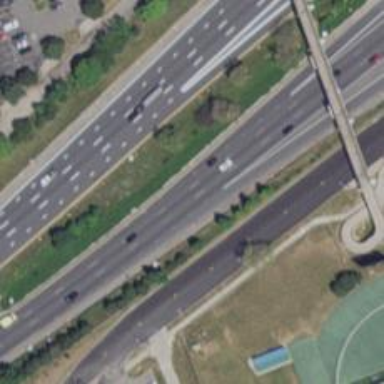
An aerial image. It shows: Motorway junction.